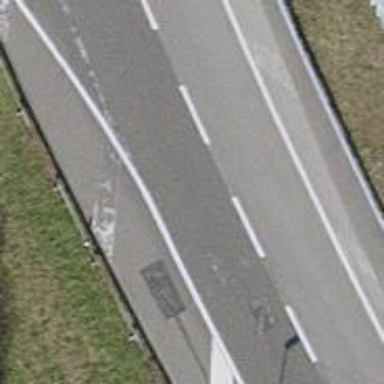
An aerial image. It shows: Motorway link.